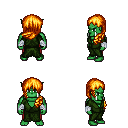
a pixel art fantasy rpg character, male body template, orc, green skin, green robe, red pants, light blonde left-swept hairstyle, white cloth bandages, four views (front, back, left, right), 2x2 character sprite sheet, small pixel art, hard edges, no anti-aliasing